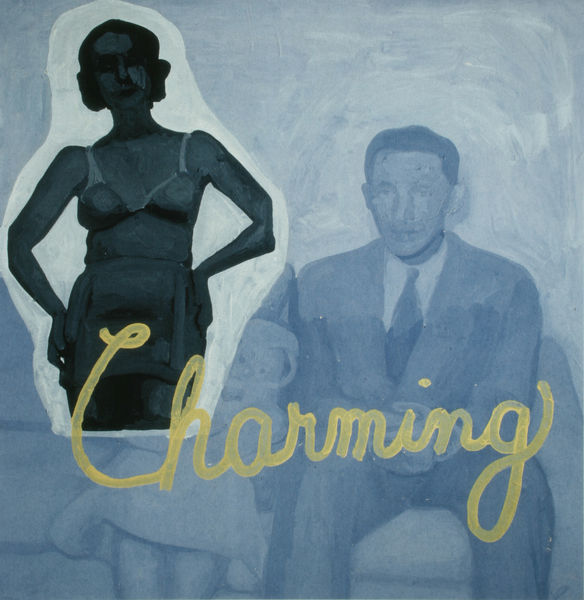
Titel: Charming
Künstler: Ryan Mendoza
Standort: München
Institution: Galerie Bernd Klüser
Schlagwörter: blau, mann, weiß, frauen, grün, menschen, frau, kleid, rot, kind, kinder, skulptur, schrift, mieder, werbung, bronze, collage, foto, reklame, werbeplakat, chrift, strapse, marke, fotot, charming